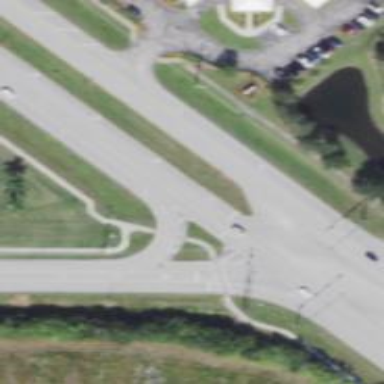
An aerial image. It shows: Secondary link road.